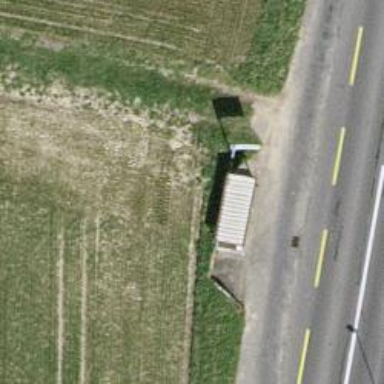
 serving as platform for public transportation."